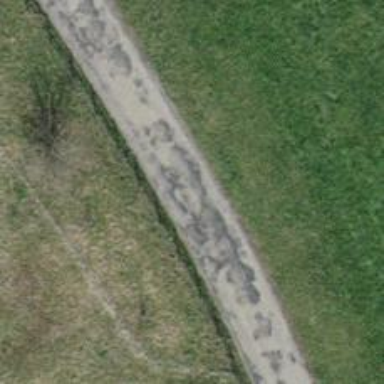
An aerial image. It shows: Unclassified road.